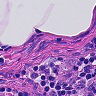
Metastatic tissue present: no